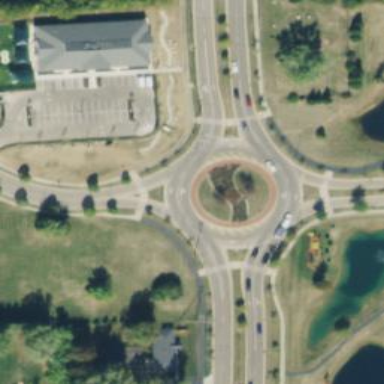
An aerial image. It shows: Roundabout on primary highway.